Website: macys
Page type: billing-address
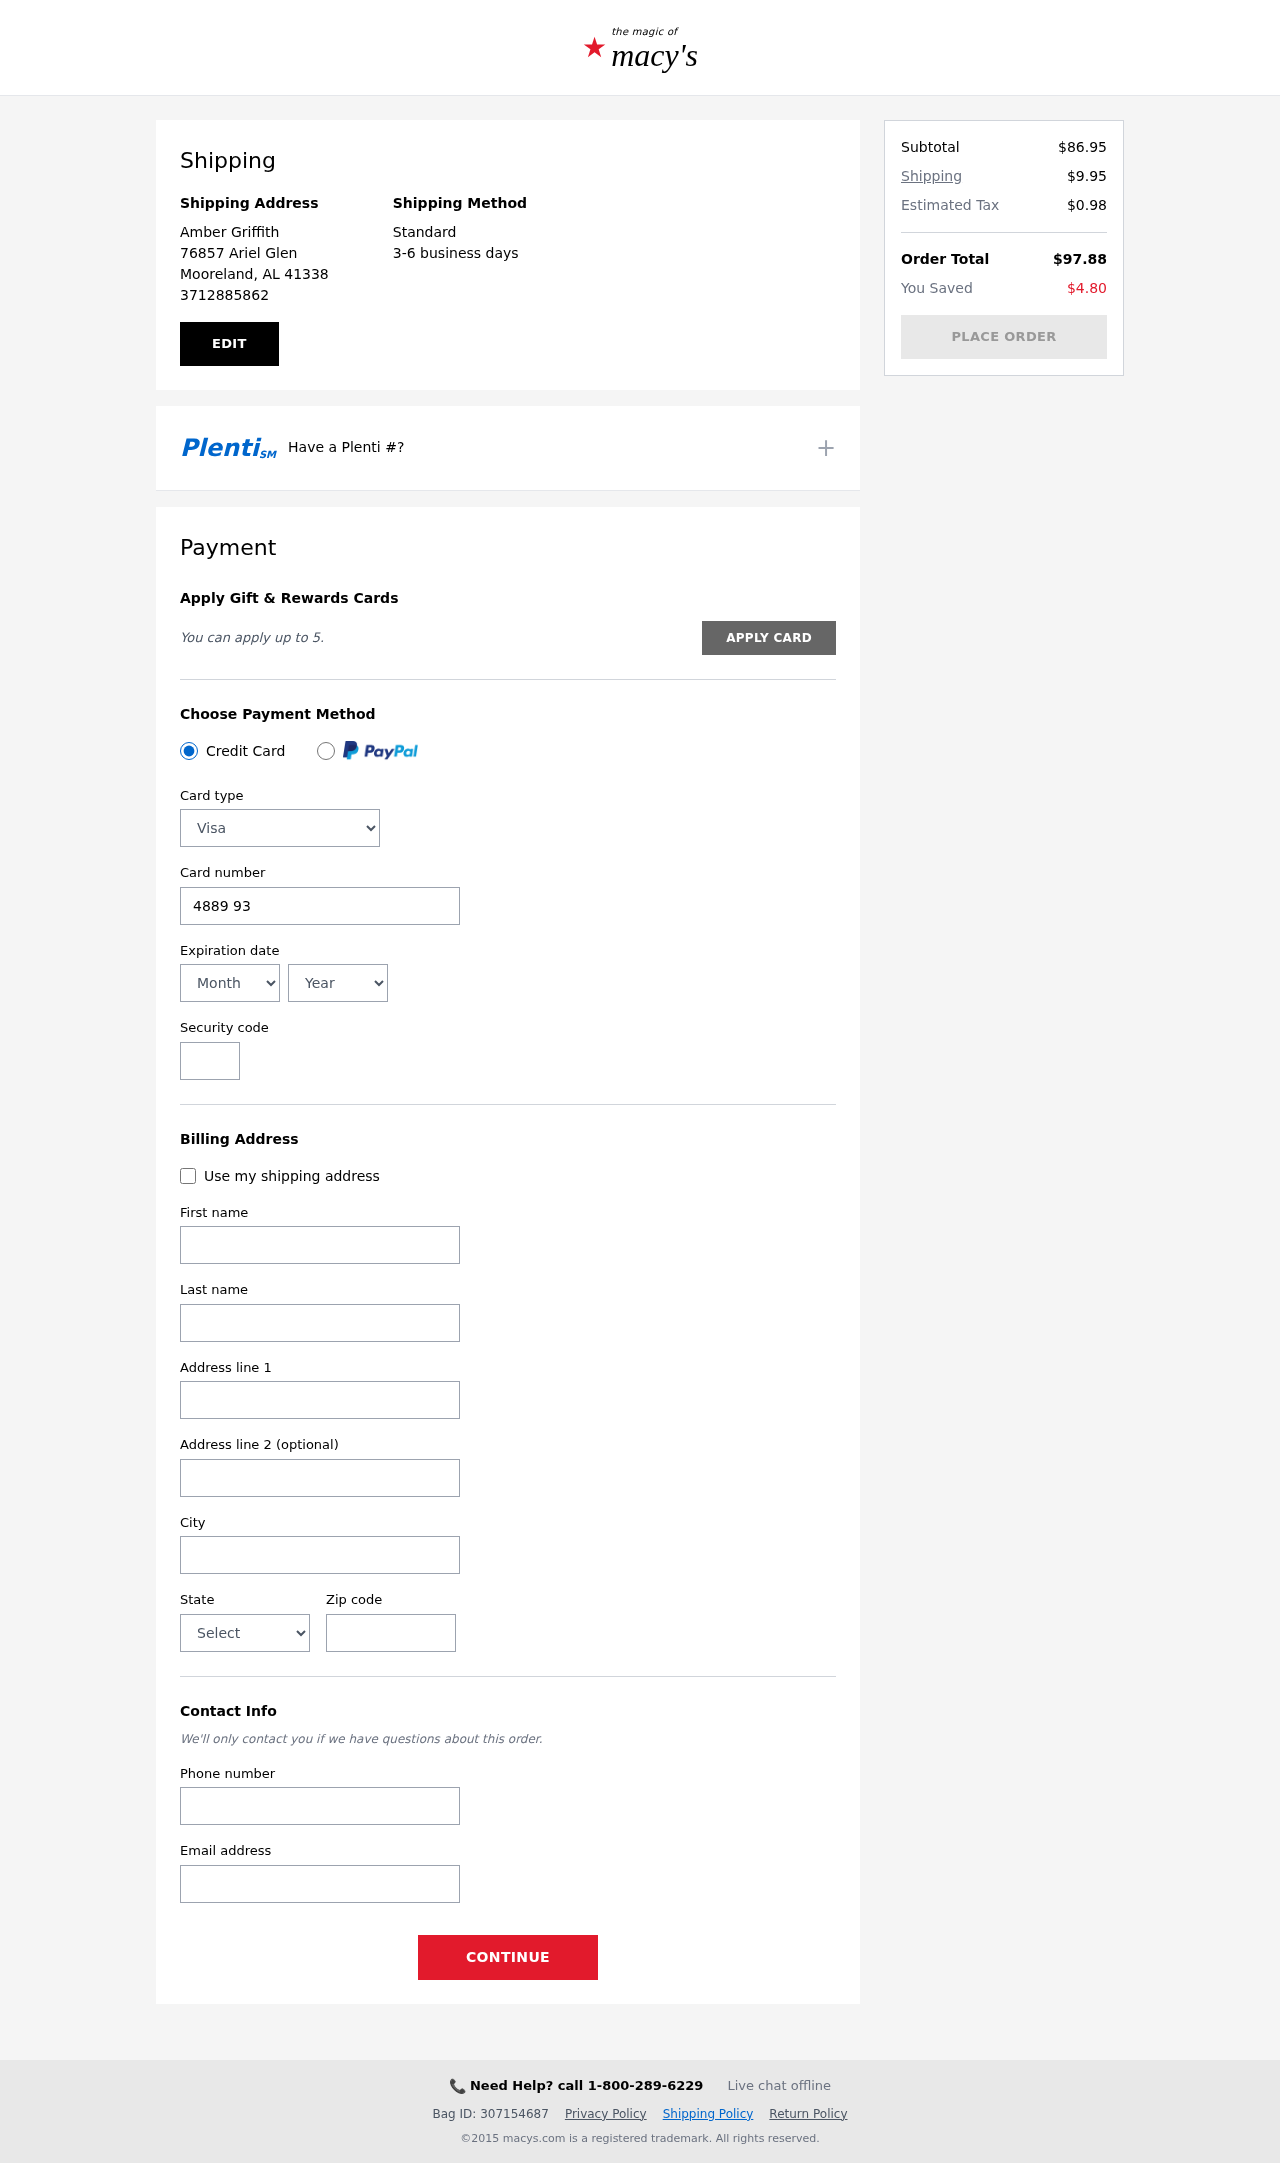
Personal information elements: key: PII_CARD_CVV
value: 631
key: PII_CARD_EXPIRY_MONTH
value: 11
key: PII_CARD_EXPIRY_YEAR
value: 27
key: PII_CARD_NUMBER
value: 4889 9309 8944 3441
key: PII_CARD_TYPE
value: Visa
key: PII_CITY
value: Mooreland
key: PII_CITY_STATE_ZIP
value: Mooreland, AL 41338
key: PII_EMAIL
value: ambergriffith@yahoo.com
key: PII_FIRSTNAME
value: Amber
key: PII_FULLNAME
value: Amber Griffith
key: PII_LASTNAME
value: Griffith
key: PII_PHONE
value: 3712885862
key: PII_POSTCODE
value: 41338
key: PII_STATE
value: Alabama
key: PII_STREET
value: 76857 Ariel Glen
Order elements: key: ORDER_SUBTOTAL
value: $86.95
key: ORDER_SHIPPING_COST
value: $9.95
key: ORDER_TAX
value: $0.98
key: ORDER_TOTAL
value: $97.88
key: ORDER_SAVINGS
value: $4.80